Question: I constructed an Access database for a group of end-users. This database is composed of one table, tblInventory, and several queries for them to edit their data quickly/easily. One of my queries, for example, is:
'''
UPDATE tblInventory SET Amount = Amount-[Enter Amount]
WHERE ((([tblInventory].Equiptment_Name)=[Enter Name]));
'''
This worked great in my opinion, but I have to please the end-user after all. They requested that I make a form and use buttons to update the data in the table for them. I have the form laid out like this:

The Equipment_Name and Amount boxes pull their information from my table, which has categories named that. My Unbound textbox field is where I would like them to be able to enter the number of the given part they would like to take out of inventory. The button should be to run my query above, but instead of prompting for inputs I would like it to use what they entered into the textbox. I've tried many different things and searched many different sites but cannot find what I'm looking for.
P.S Equiptment_Name and Amount are the only 2 datafields in the table besides other fields I have in the table to serve as more lenient ways to search for data when they entered in names. These fields are called things such as Alt_Name1 and have no real relevance to the form.
Thanks in advance for any help given.
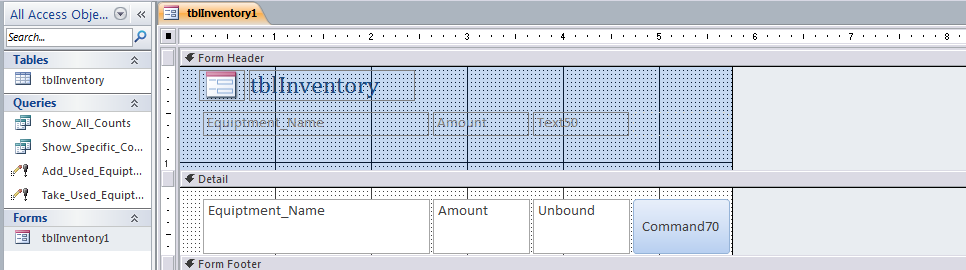
Answer: There is a couple ways you can do it but the simplest way is:
1. Build your query as a predefined query(ies)
2. Build a Macro that disabled warnings then executes your query or queries in the order you wish to execute them.
3. Go to the form Define the button.
4. Go to the event tab.
5. Build an event
6. Set the OnClick Event to the name of the Macro.
7. Save and Test.